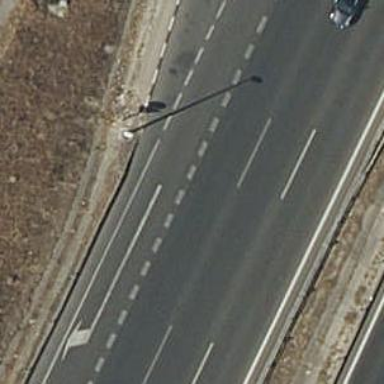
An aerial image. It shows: Motorway.